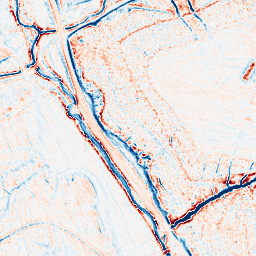
Category: edge_preserving
Decomposition family: anisotropic_diffusion
Decomposition parameters: iterations: 20
kappa: 10
gamma: 0.1
Upsampling method: bicubic_16x
Upsampling parameters: scale: 16
Upsampling scale: 16